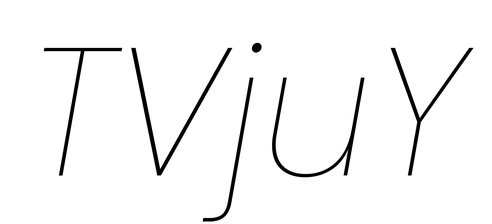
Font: Poppins-ThinItalic